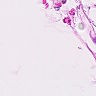
Metastatic tissue present: no